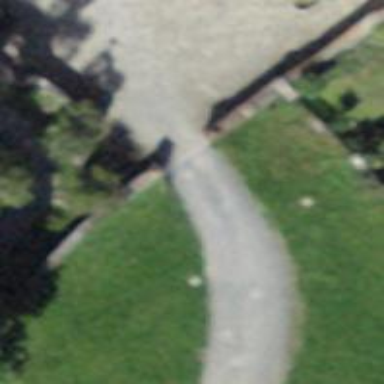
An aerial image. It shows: Entrance with barrier.